Question: We use 3 layers: Bl , Dal , UI.

We didn't want to build one big 'BL' , 'DAL' for All Objects.
So we created this structure both for 'Agents' and 'Leads'.
Now lets say I should write a method :
'''
public Agent GetAgentByLead(Lead leadObj)
{
}
'''
Where does this function should reside on : 'AgentsBL' or 'LeadsBL' ?
Lets say I want to use Entity Framework.
A query can be :
'''
var activeAgents= context.Agents.Where(c => c.ACTIVE).ToList();
'''
This line can be executed in 'myPage.aspx.cs' file.
so are the layers here ? Where will context resides ?
I just dont see how EF deals with layers ( like my first question )
Any help please?
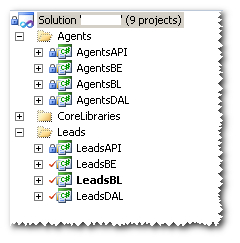
Answer: A commonly used pattern for this sort of thing is the <URL>, if you google it you will find loads of info, the idea is that you basically make a repository which encapsulates the context so you are never directly using it...
I prefer generic repositories which have the common CRUD methods, but also have something like:
'''
IEnumerable<T> FindAll(IQuery<T> query);
'''
So rather than having to make a unique repository for each object type to do specific queries, such as your 'GetAgentByLead' you wrap that logic into a query and pass that the context, so your queries, repositories and controllers (assuming MVC) are all seperate and dont rely upon each other.
An example query object would be something like:
'''
public interface IQuery<T>
{
IEnumerable<T> Execute(IContext context);
}
public class FindAllUsersInGroupQuery : IQuery<User>
{
public int GroupId {get; set;}
IEnumerable<User> Execute(IContext context)
{
return context.DoSomeQueryForGettingUsers(GroupId);
}
}
'''
This way you can mock out your queries, repositories and test your controller if you wanted to, also you dont end up with HUGE data accessor classes which are hard to maintain.